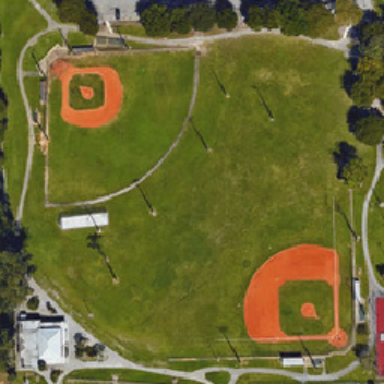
There are two baseball fields near the lawn next to the basketball court and parking lot .